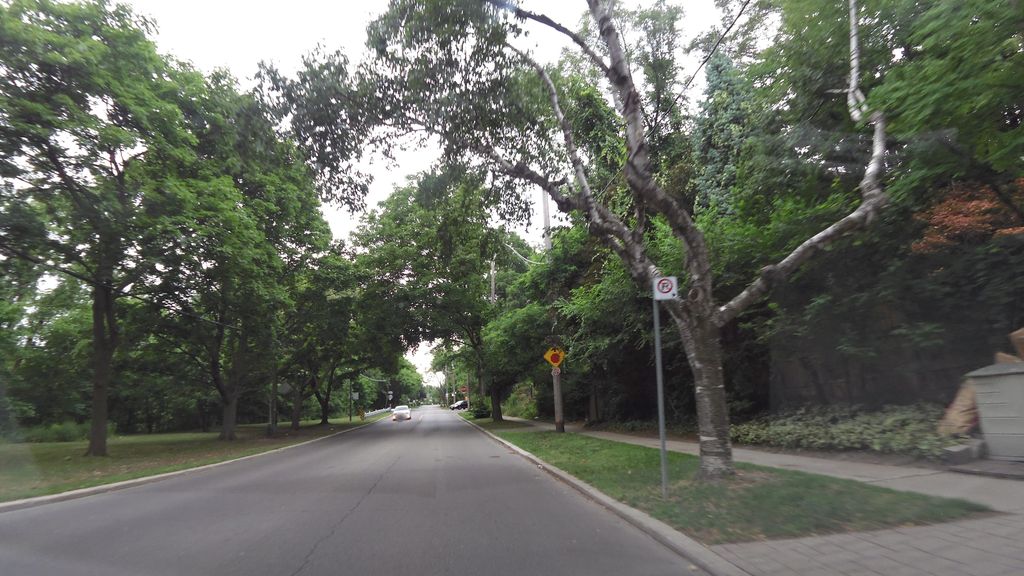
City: toronto